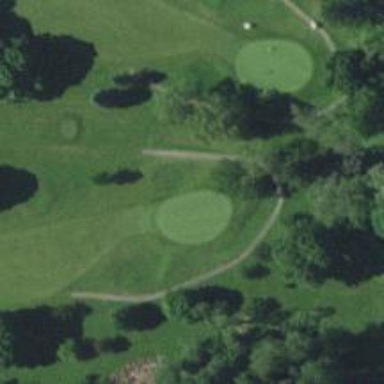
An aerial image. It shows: View of golf hole.